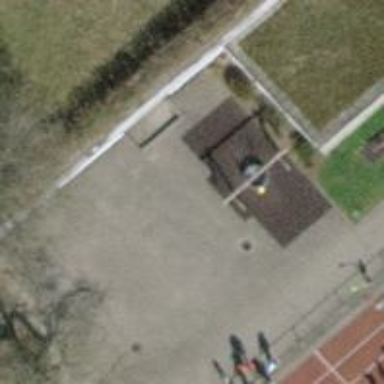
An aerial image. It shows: Playground featuring basket swing.